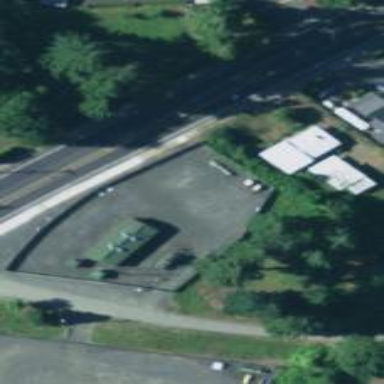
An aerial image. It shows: Minor distribution substation.